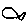
Label: fish